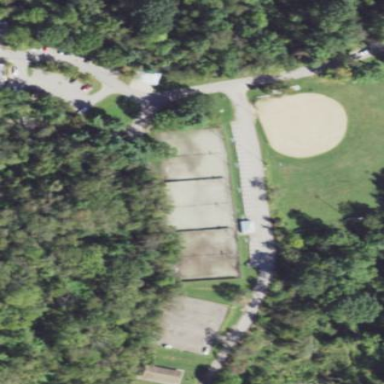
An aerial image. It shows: Tennis court on pitch designated for leisure land.